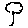
Label: tree